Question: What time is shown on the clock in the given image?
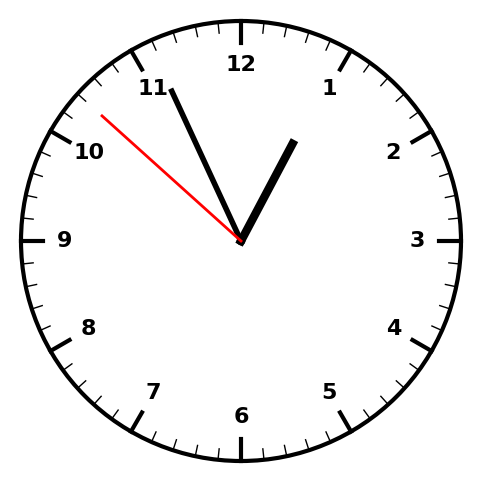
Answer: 12:55:52